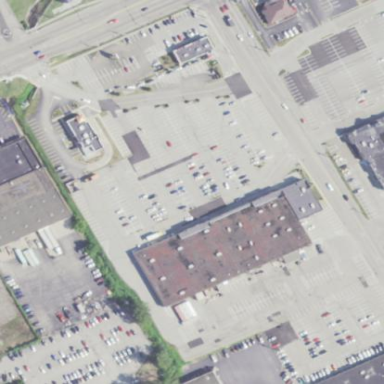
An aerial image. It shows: Retail area.